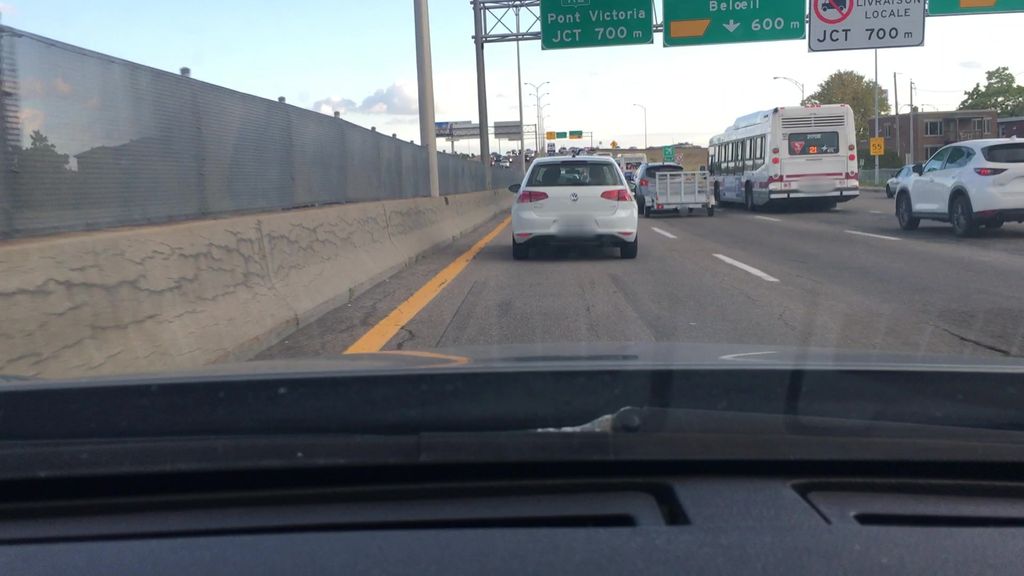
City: montreal